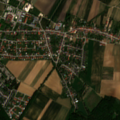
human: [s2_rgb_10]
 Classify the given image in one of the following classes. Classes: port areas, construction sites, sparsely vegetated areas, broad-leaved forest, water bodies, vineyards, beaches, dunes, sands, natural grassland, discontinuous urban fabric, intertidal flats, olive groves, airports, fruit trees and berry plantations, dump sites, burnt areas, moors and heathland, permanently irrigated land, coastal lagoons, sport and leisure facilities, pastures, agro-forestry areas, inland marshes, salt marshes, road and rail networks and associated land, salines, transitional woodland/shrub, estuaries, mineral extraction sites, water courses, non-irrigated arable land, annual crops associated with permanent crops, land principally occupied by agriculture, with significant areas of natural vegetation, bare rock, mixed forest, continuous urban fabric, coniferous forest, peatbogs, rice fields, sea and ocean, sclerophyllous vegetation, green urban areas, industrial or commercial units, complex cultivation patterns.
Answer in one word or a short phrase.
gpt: discontinuous urban fabric, non-irrigated arable land, complex cultivation patterns, broad-leaved forest